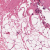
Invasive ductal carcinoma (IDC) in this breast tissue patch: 0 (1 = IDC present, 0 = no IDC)